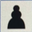
Piece: bP